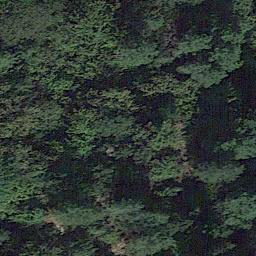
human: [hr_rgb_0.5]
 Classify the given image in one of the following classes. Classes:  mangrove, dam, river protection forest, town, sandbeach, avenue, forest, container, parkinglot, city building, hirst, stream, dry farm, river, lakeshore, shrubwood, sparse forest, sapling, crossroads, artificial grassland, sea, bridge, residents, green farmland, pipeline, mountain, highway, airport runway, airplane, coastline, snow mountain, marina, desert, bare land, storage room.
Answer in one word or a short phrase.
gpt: forest